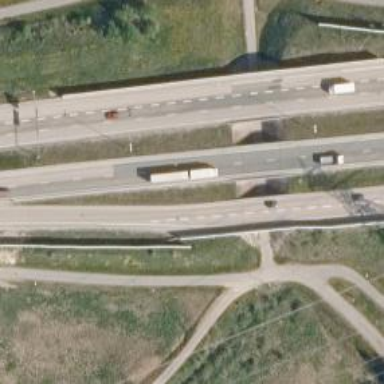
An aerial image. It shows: Trunk link road with asphalt surface.